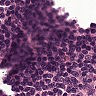
Metastatic tissue present: no